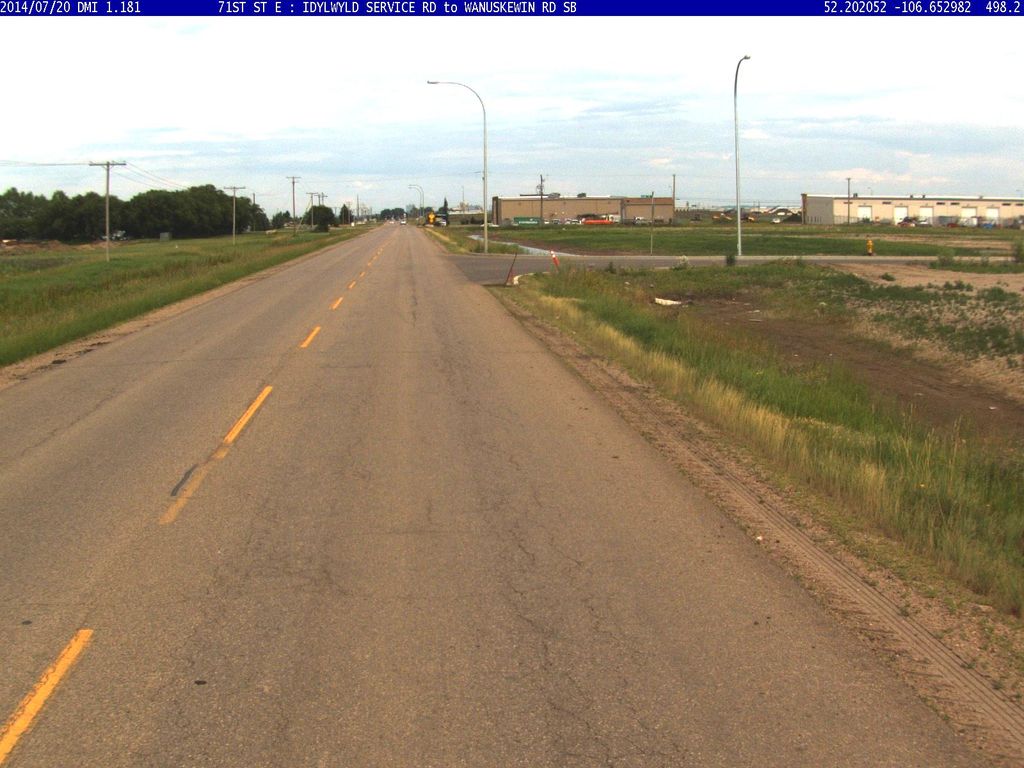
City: saskatoon